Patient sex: M
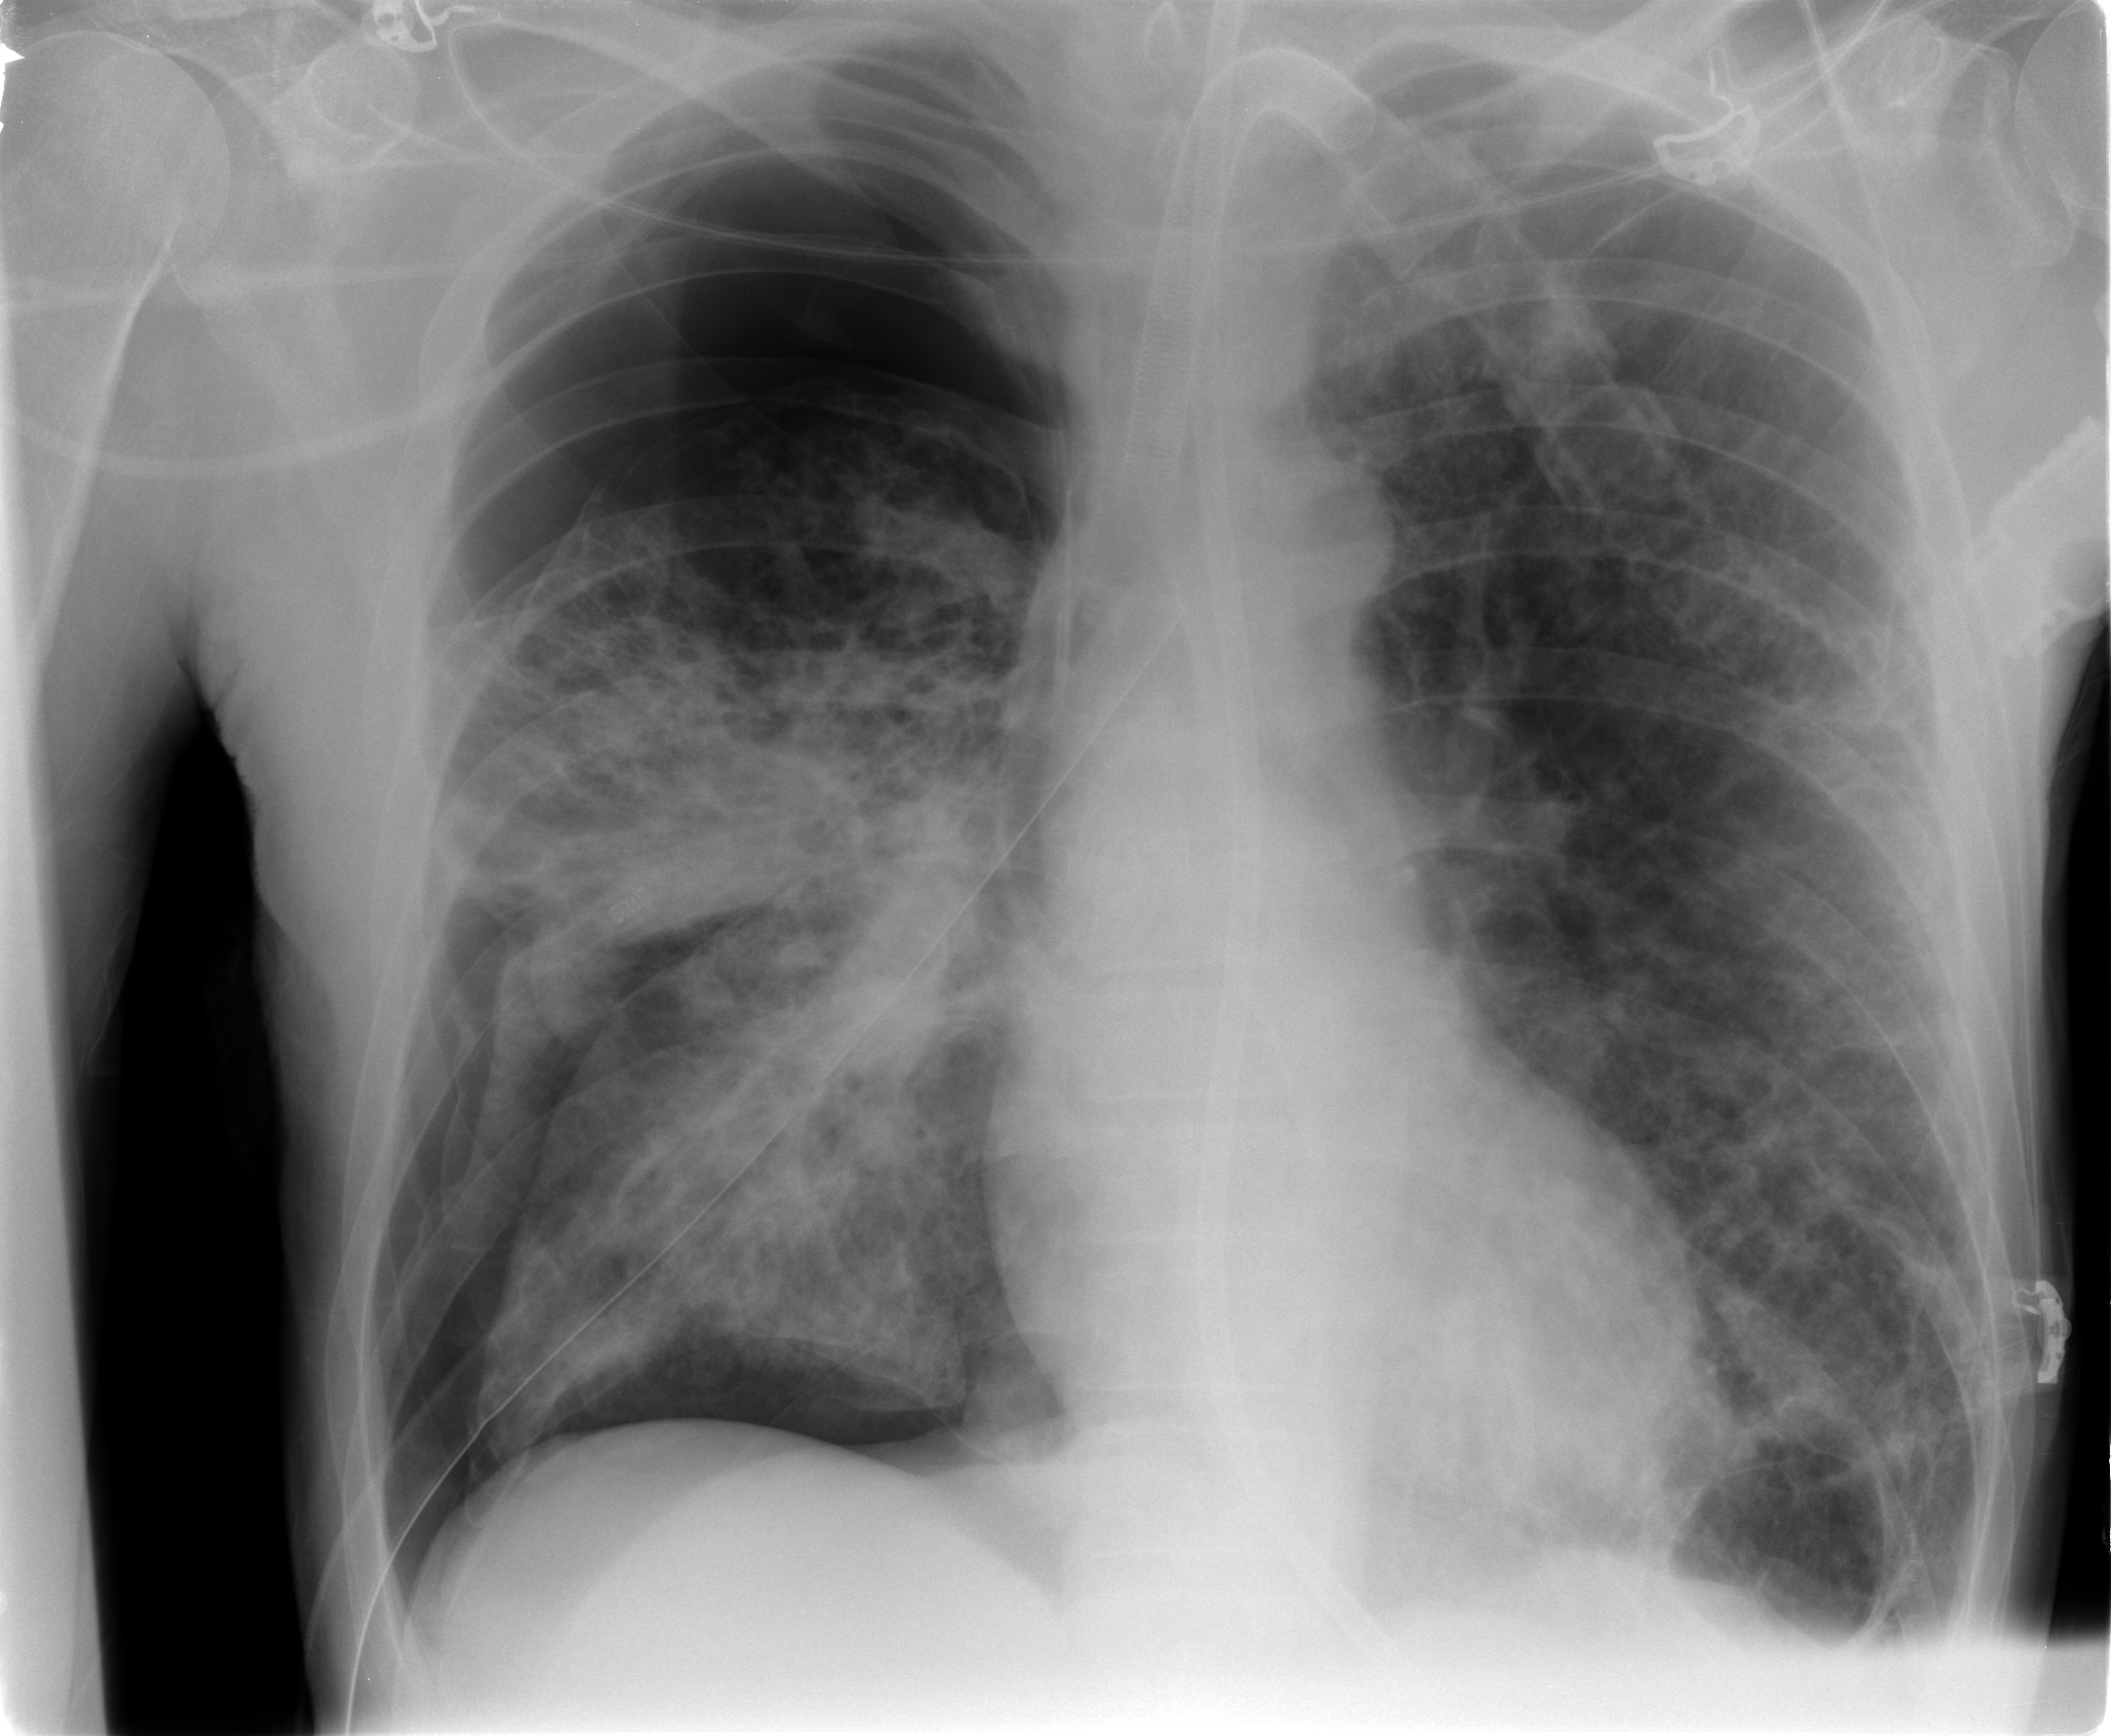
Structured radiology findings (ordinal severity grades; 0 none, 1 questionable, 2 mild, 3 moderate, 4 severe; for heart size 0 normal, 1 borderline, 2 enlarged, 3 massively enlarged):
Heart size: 0
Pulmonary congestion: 1
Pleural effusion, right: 0
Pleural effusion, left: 0
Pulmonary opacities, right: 3
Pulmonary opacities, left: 2
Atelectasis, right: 3
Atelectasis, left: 2